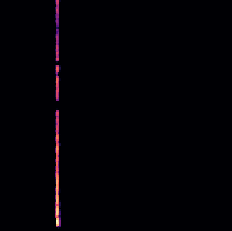
Sound class: Clock tick